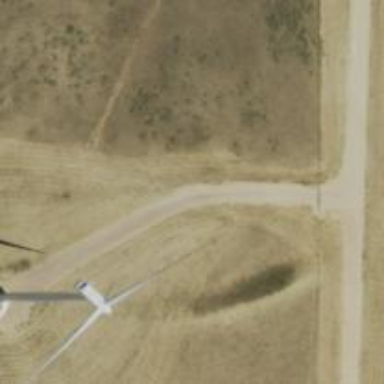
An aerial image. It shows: Road specifically designated for service vehicles within wind farm.